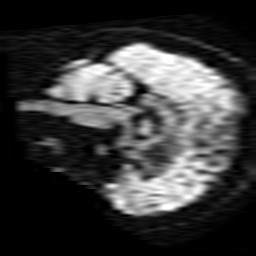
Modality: TRACE
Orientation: sagittal
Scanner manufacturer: ge
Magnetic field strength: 1.5 T
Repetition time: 8 s
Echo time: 0.0972 s